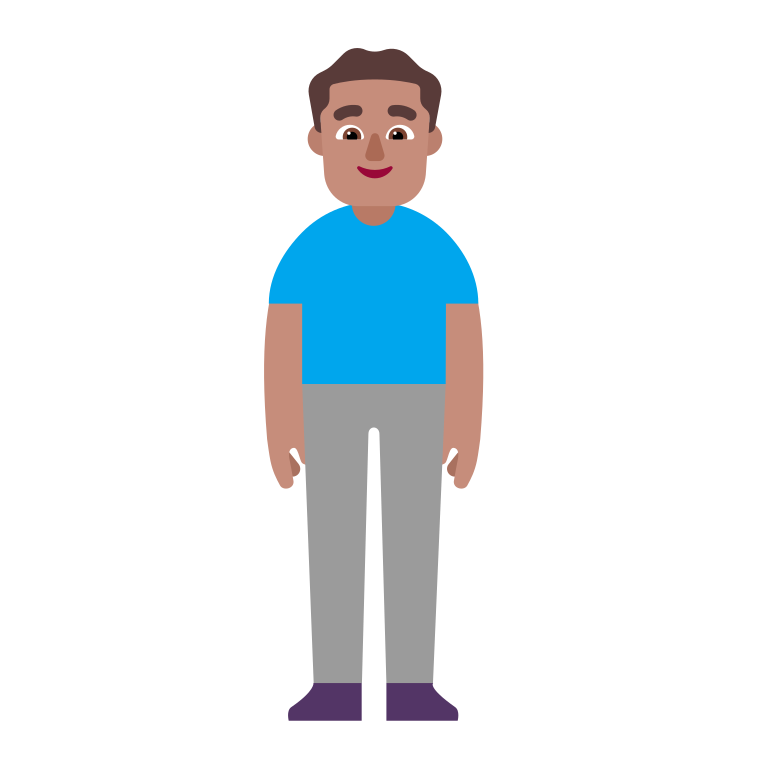
man standing flat